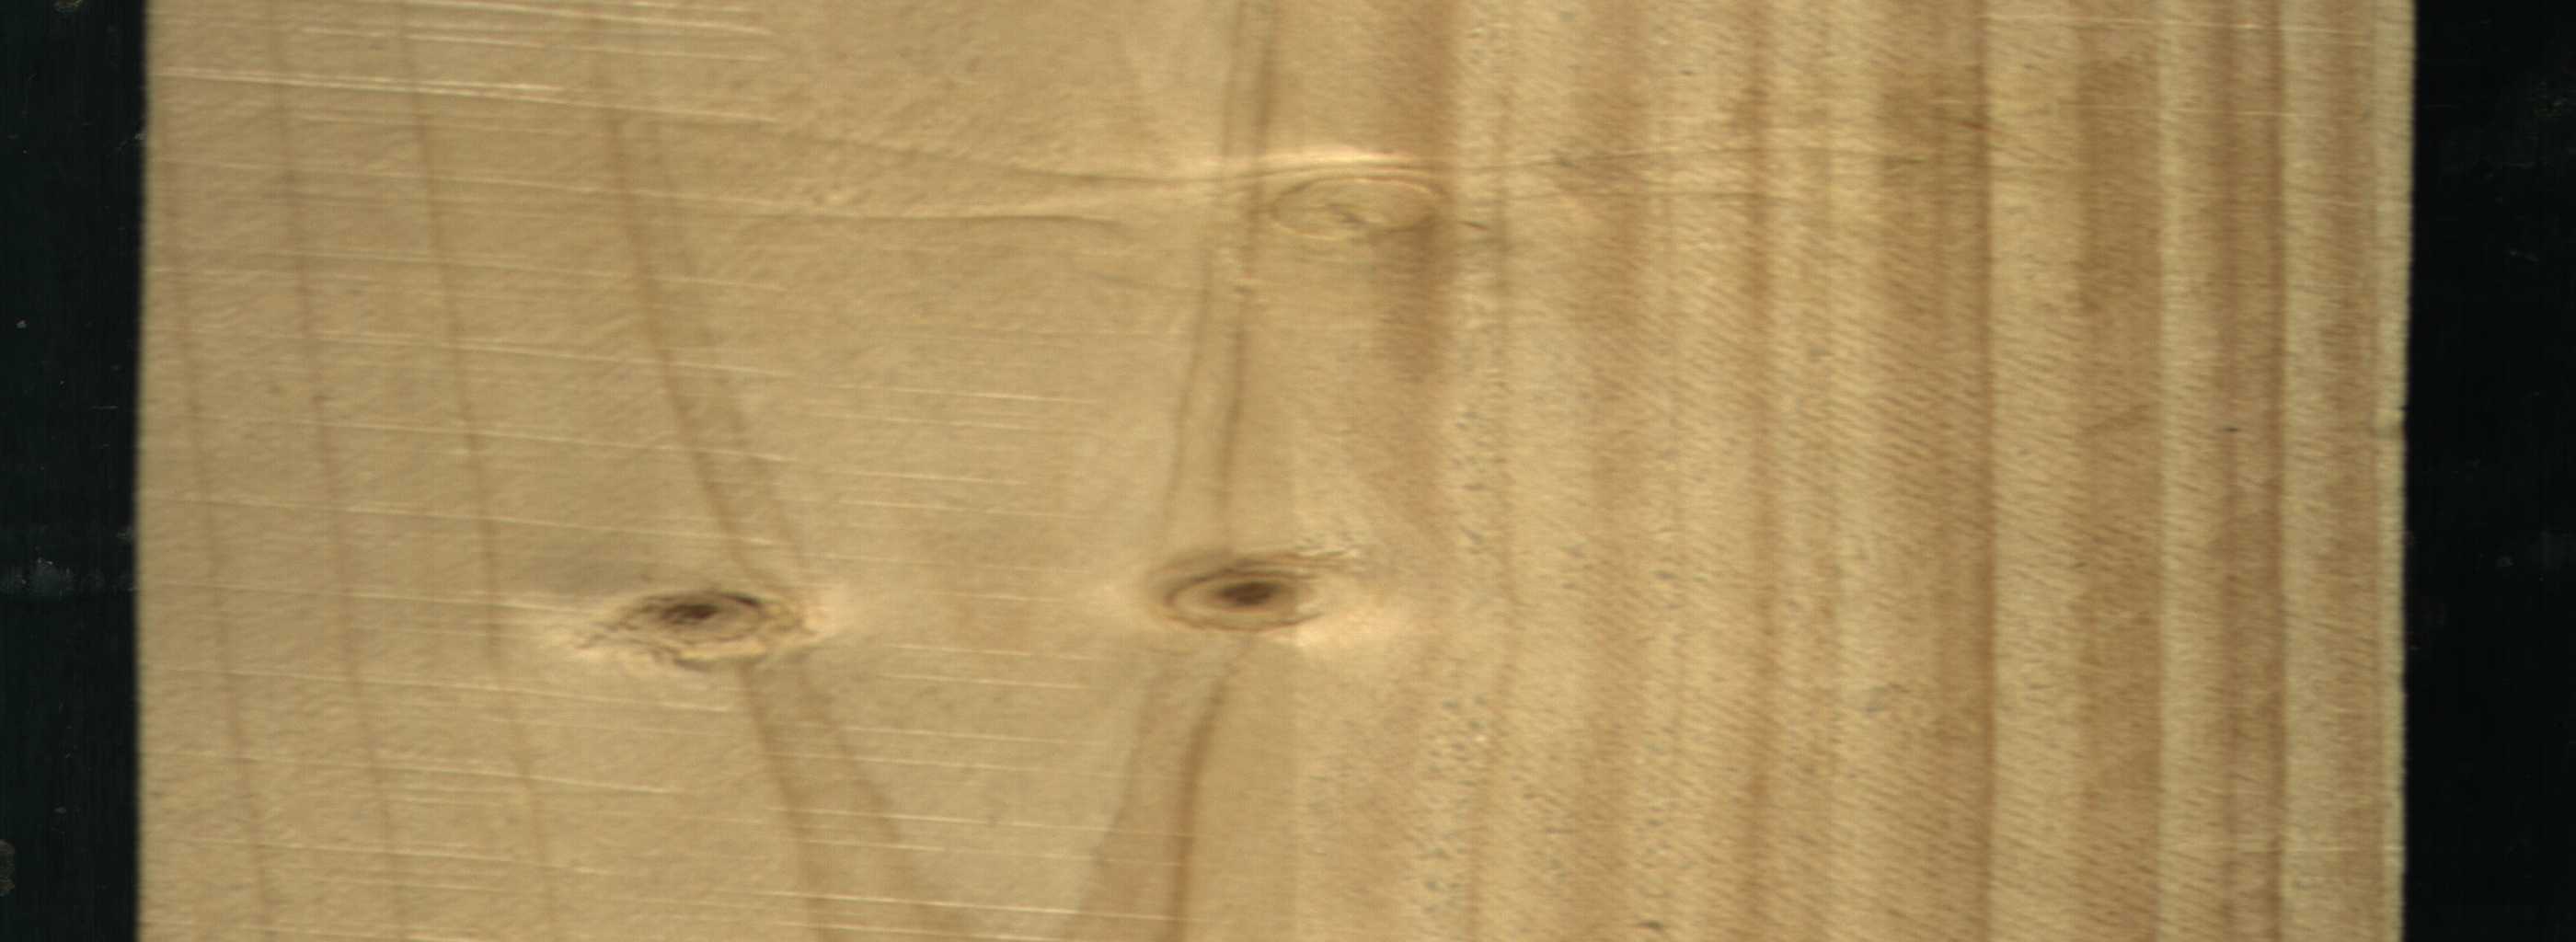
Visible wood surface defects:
Live_Knot
Live_Knot